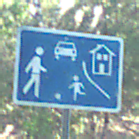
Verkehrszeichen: BeginnVerkehrsberuhigterBereich
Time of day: MorningAfternoon
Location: Outdoor (Nature)
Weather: Clear
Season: NotSpecified
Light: Natural